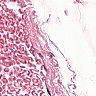
Metastatic tissue present: no